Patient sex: F
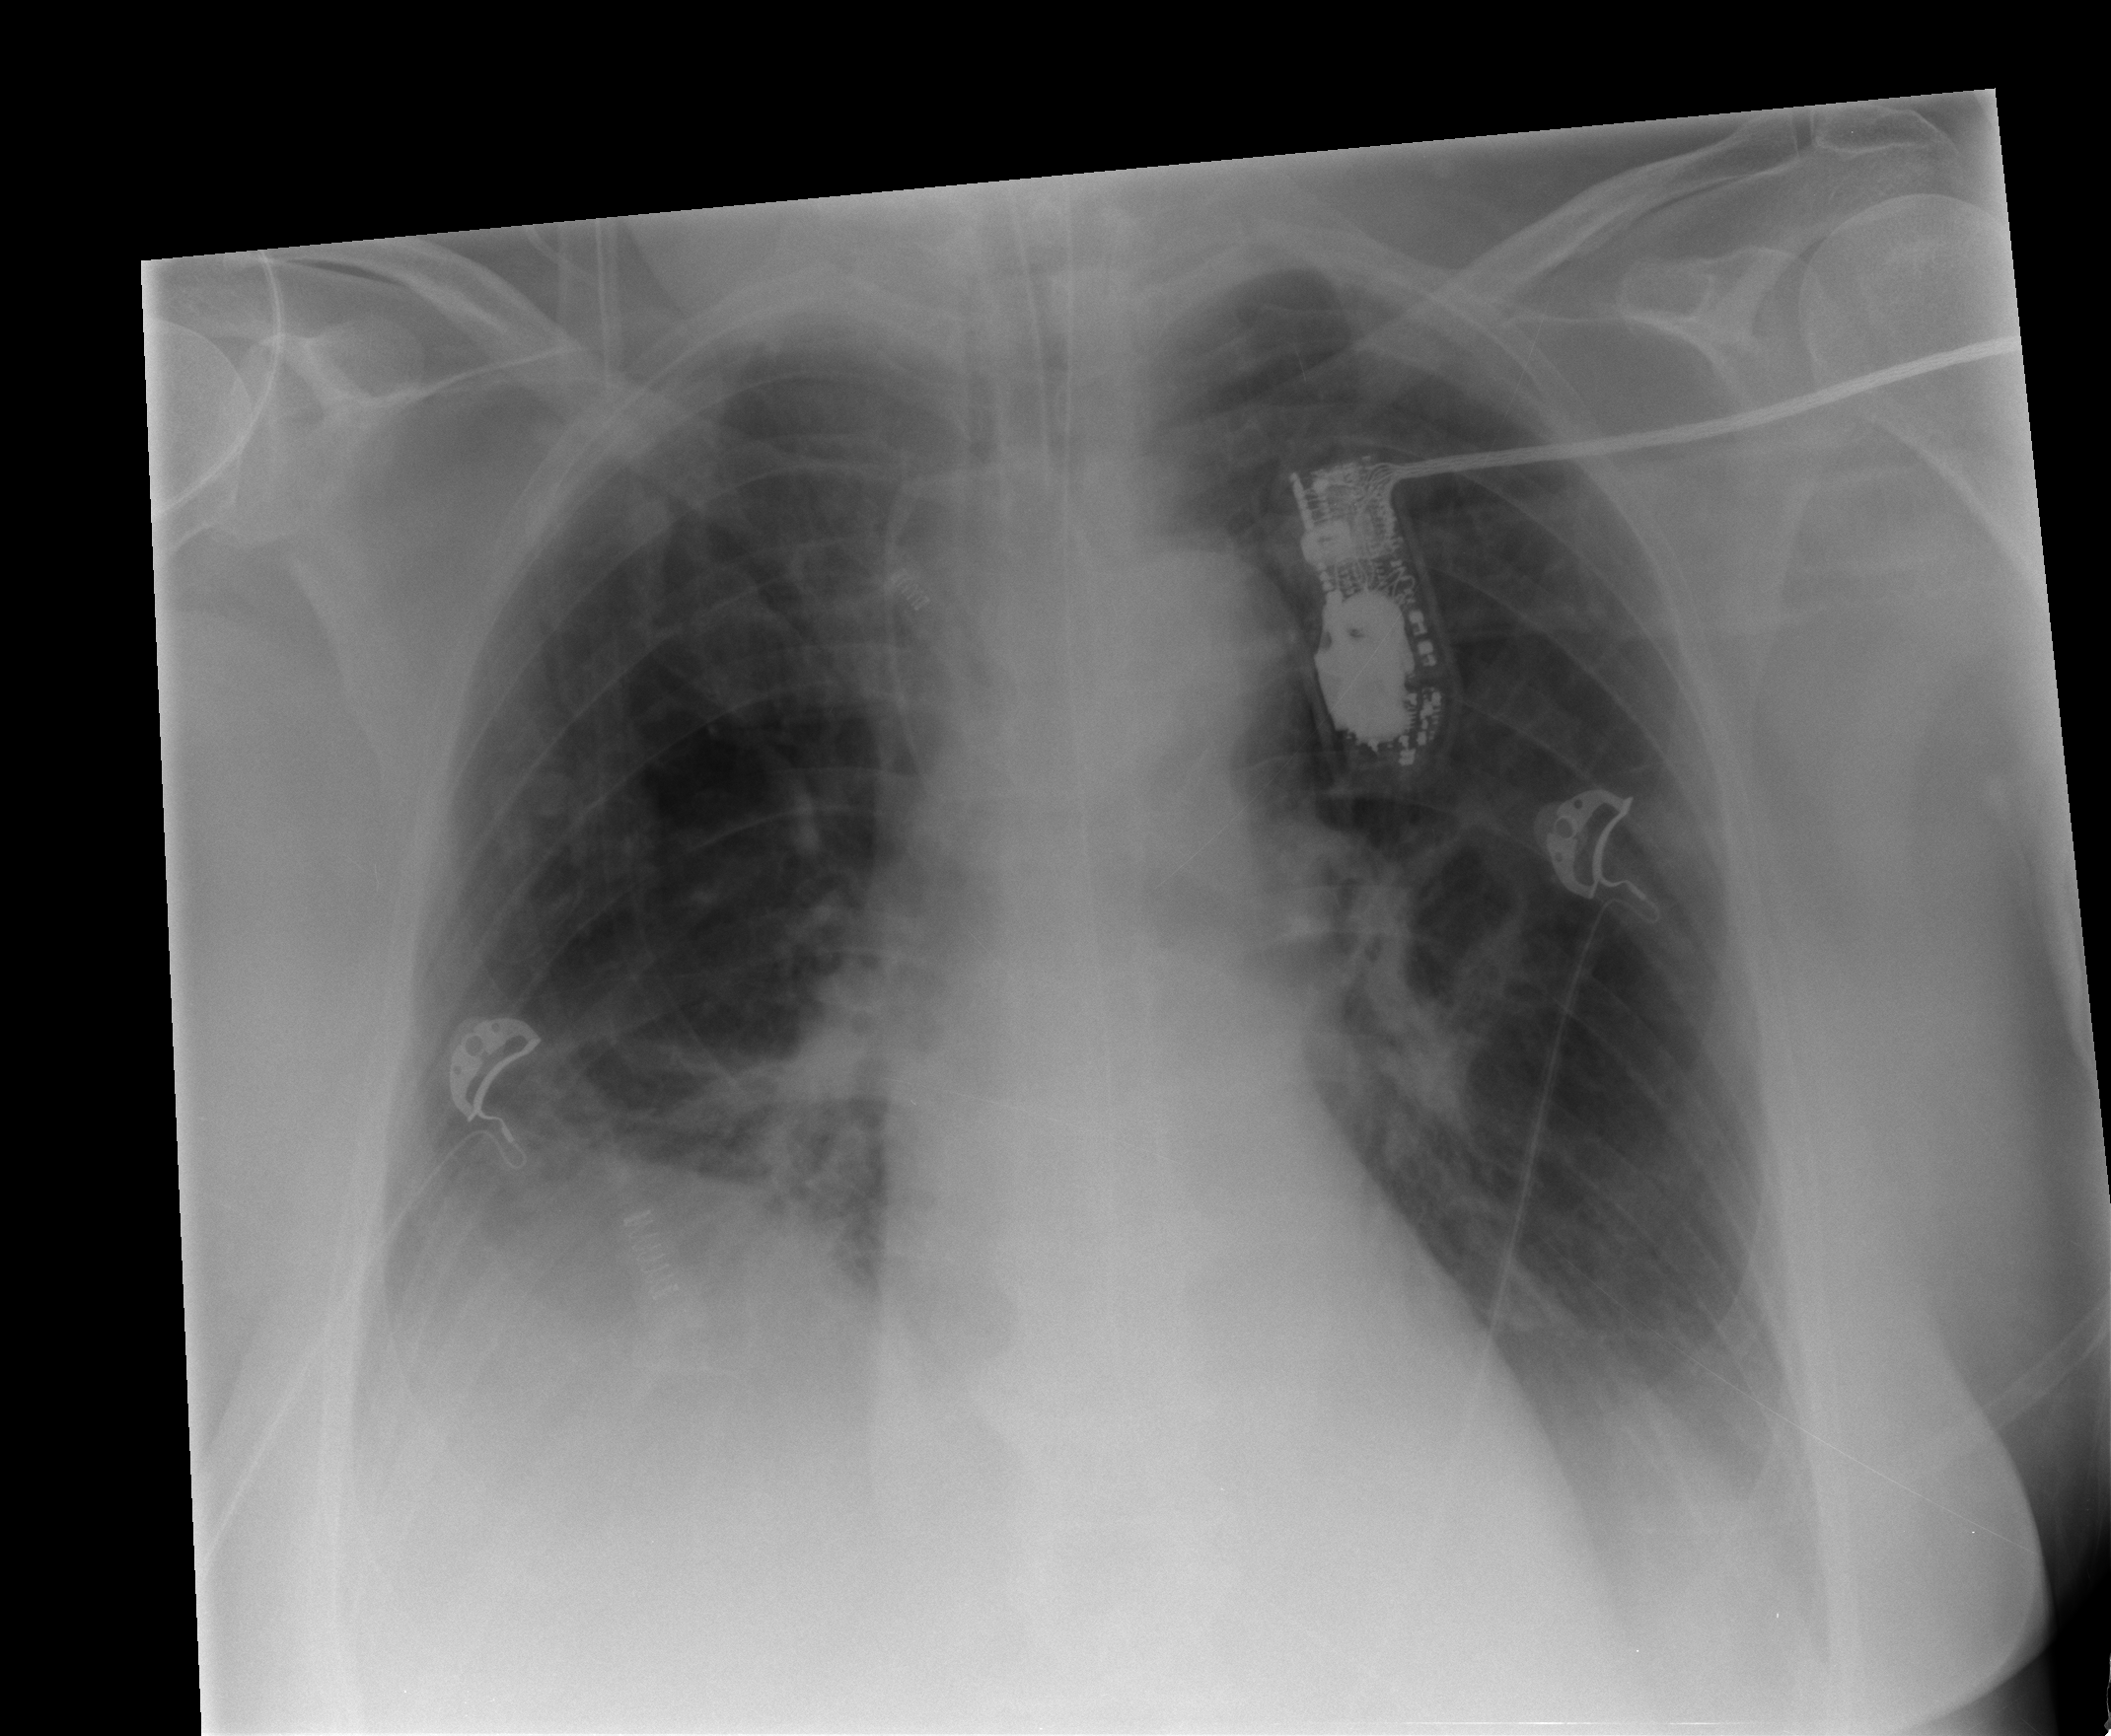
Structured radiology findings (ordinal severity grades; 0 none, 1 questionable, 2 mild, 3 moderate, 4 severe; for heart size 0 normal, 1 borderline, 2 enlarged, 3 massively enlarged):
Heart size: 0
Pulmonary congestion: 0
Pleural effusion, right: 0
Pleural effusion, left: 0
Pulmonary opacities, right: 1
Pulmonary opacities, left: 1
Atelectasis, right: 2
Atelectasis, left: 1